Question: I've been testing my app in the 4-inch and 3.5-inch iPhone simulators, and when bringing up a keyboard with a UITextField in the 4-inch simulator in landscape mode, it's squished up to the side. It looks like a normal 3.5-inch keyboard:

Am I missing something telling it to stretch properly?
Please note - I don't have access to an actual iPhone 5 device to test on. Any help would be appreciated.
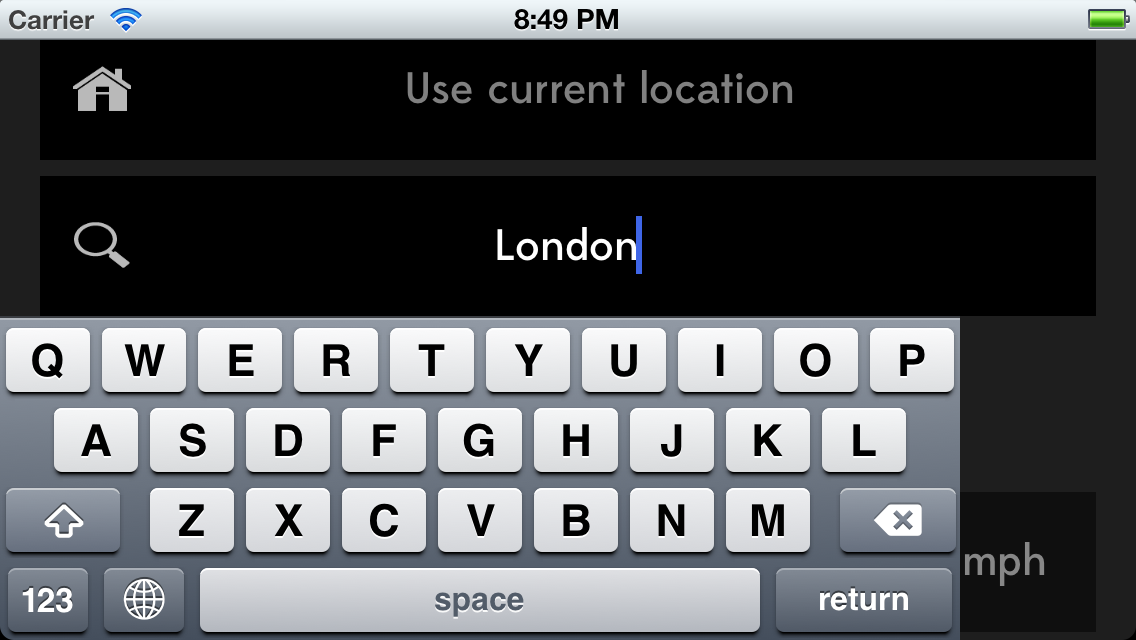
Answer: Maybe your simulator is set to the 4-inch model but is running iOS5--this setup is possible in iOS Simulator but doesn't exist in the wild.